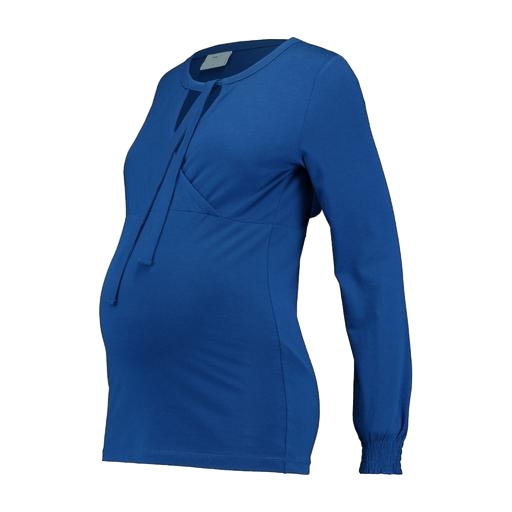
blue maternity/nursing top, blue maternity top embroidery, blue maternity khaki tie tunic shirt, white background